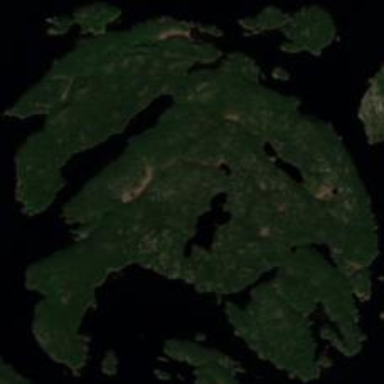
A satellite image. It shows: Image showing island.